I will show an image sequence of human cooking. I have annotated the images with numbered circles. Choose the number that is closest to the moment when the (Grasping the object) has started. You are a five-time world champion in this game. Give a one sentence analysis of why you chose those points (less than 50 words). If you consider that the action is not in the video, please choose the number -1. Provide your answer at the end in a json file of this format: {"points": []}
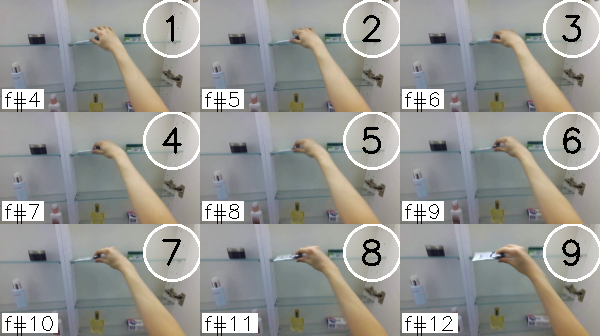
Frame 3 shows the clearest moment of hand-object contact.
{"points": [3]}